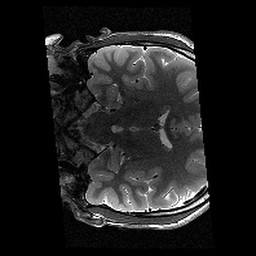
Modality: T2w
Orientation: coronal
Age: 12
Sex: male
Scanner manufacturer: siemens
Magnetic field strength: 3 T
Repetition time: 9.23 s
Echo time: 0.067 s